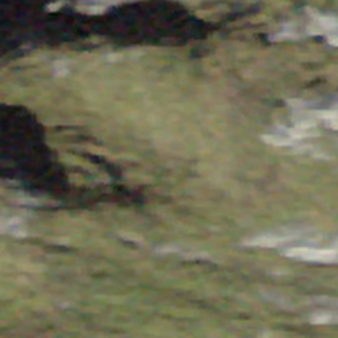
Label: other